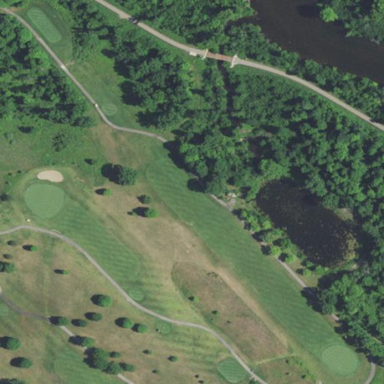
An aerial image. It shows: Area with grass used as rough in golf course.